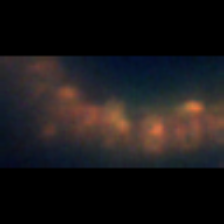
Taxon: Chaetoceros
Group: Diatoms